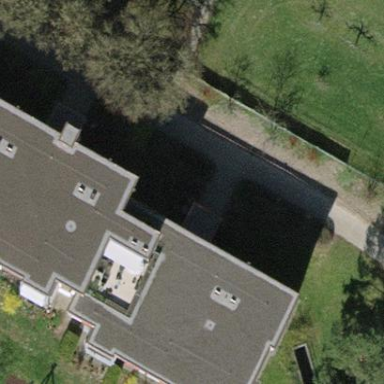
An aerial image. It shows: View of apartment building.